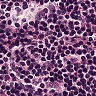
Metastatic tissue present: no